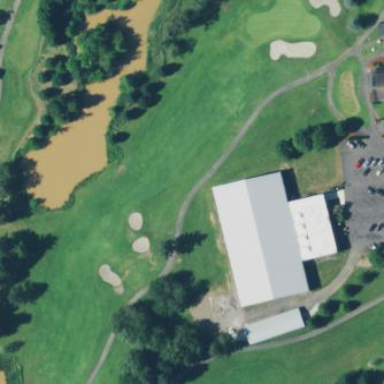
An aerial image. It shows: Grassy area designated as golf fairway.